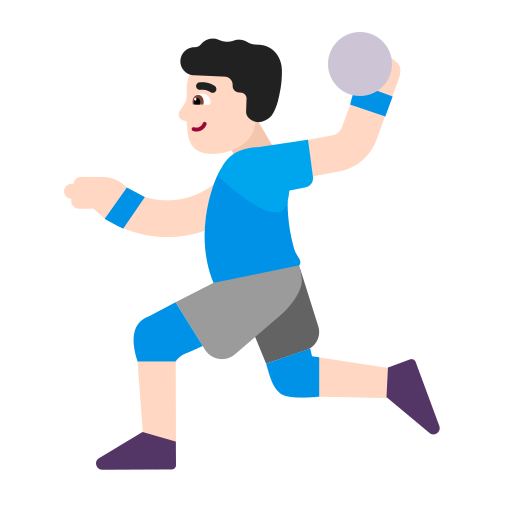
man playing handball flat light